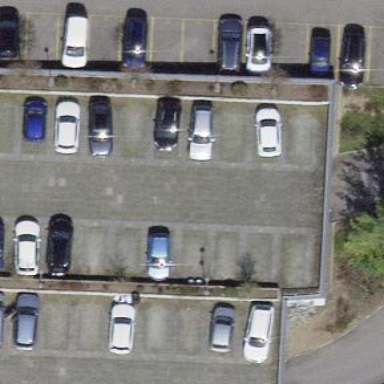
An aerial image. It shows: Parking area with surface.